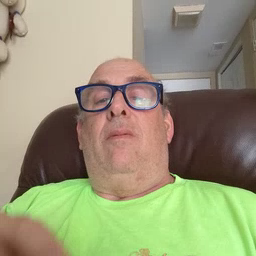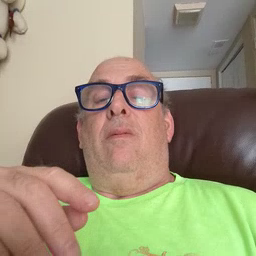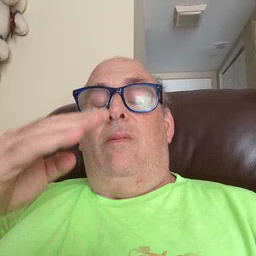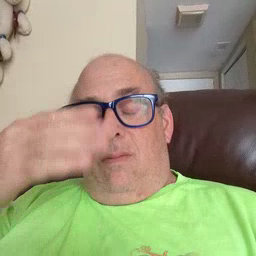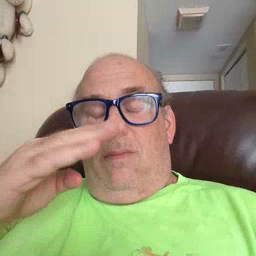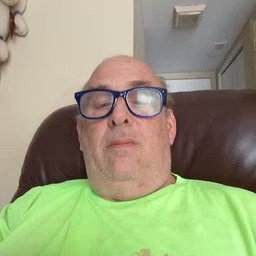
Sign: sleepy